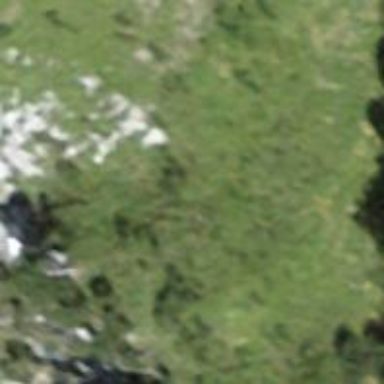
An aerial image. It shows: Natural cliff.